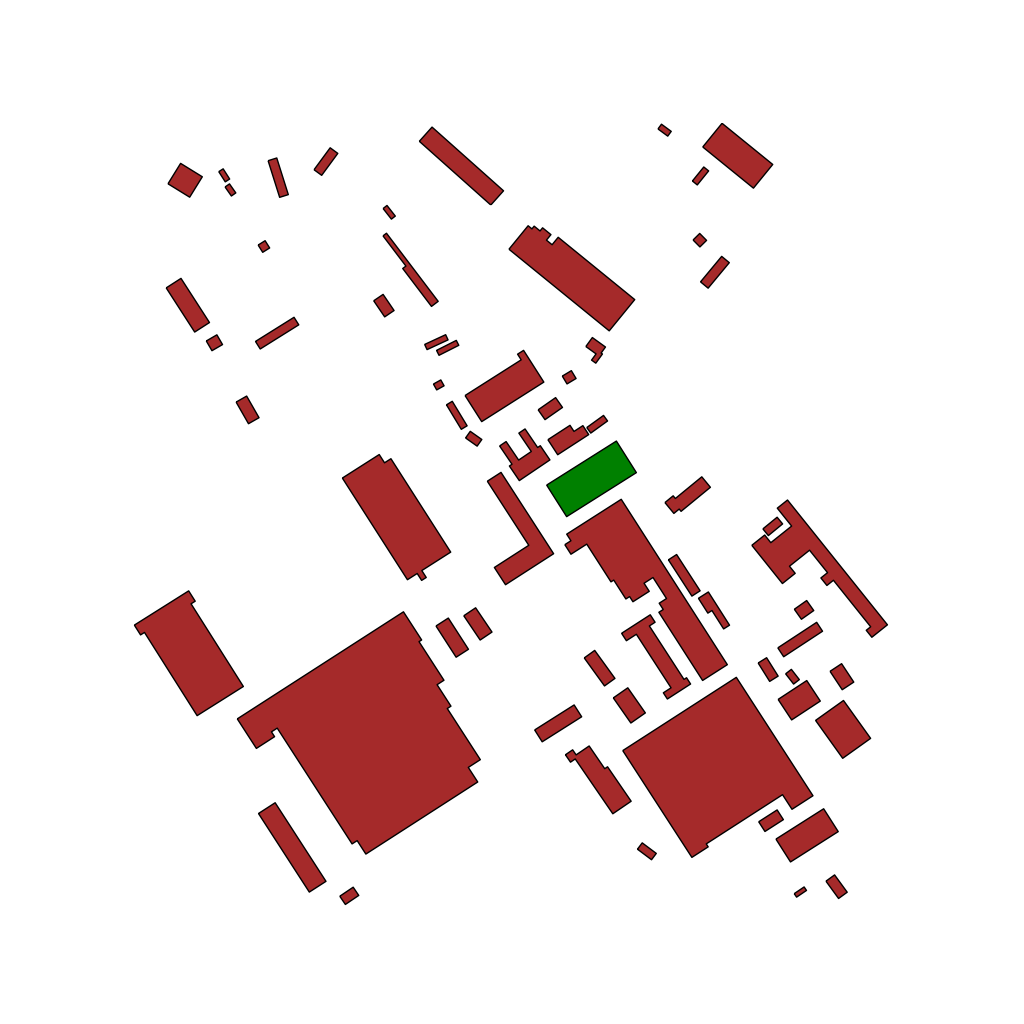
Tags: overhead vector_map, industrial, recreation, individual_rise, low_rise, medium_rise, density_1, Facility, Park, 1.0 km²